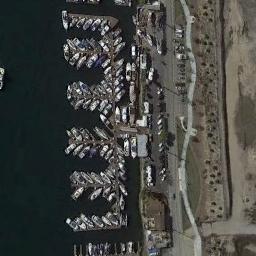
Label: harbor